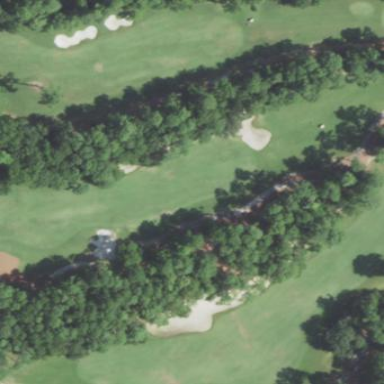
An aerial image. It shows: Grassy area designated as golf fairway.